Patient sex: M
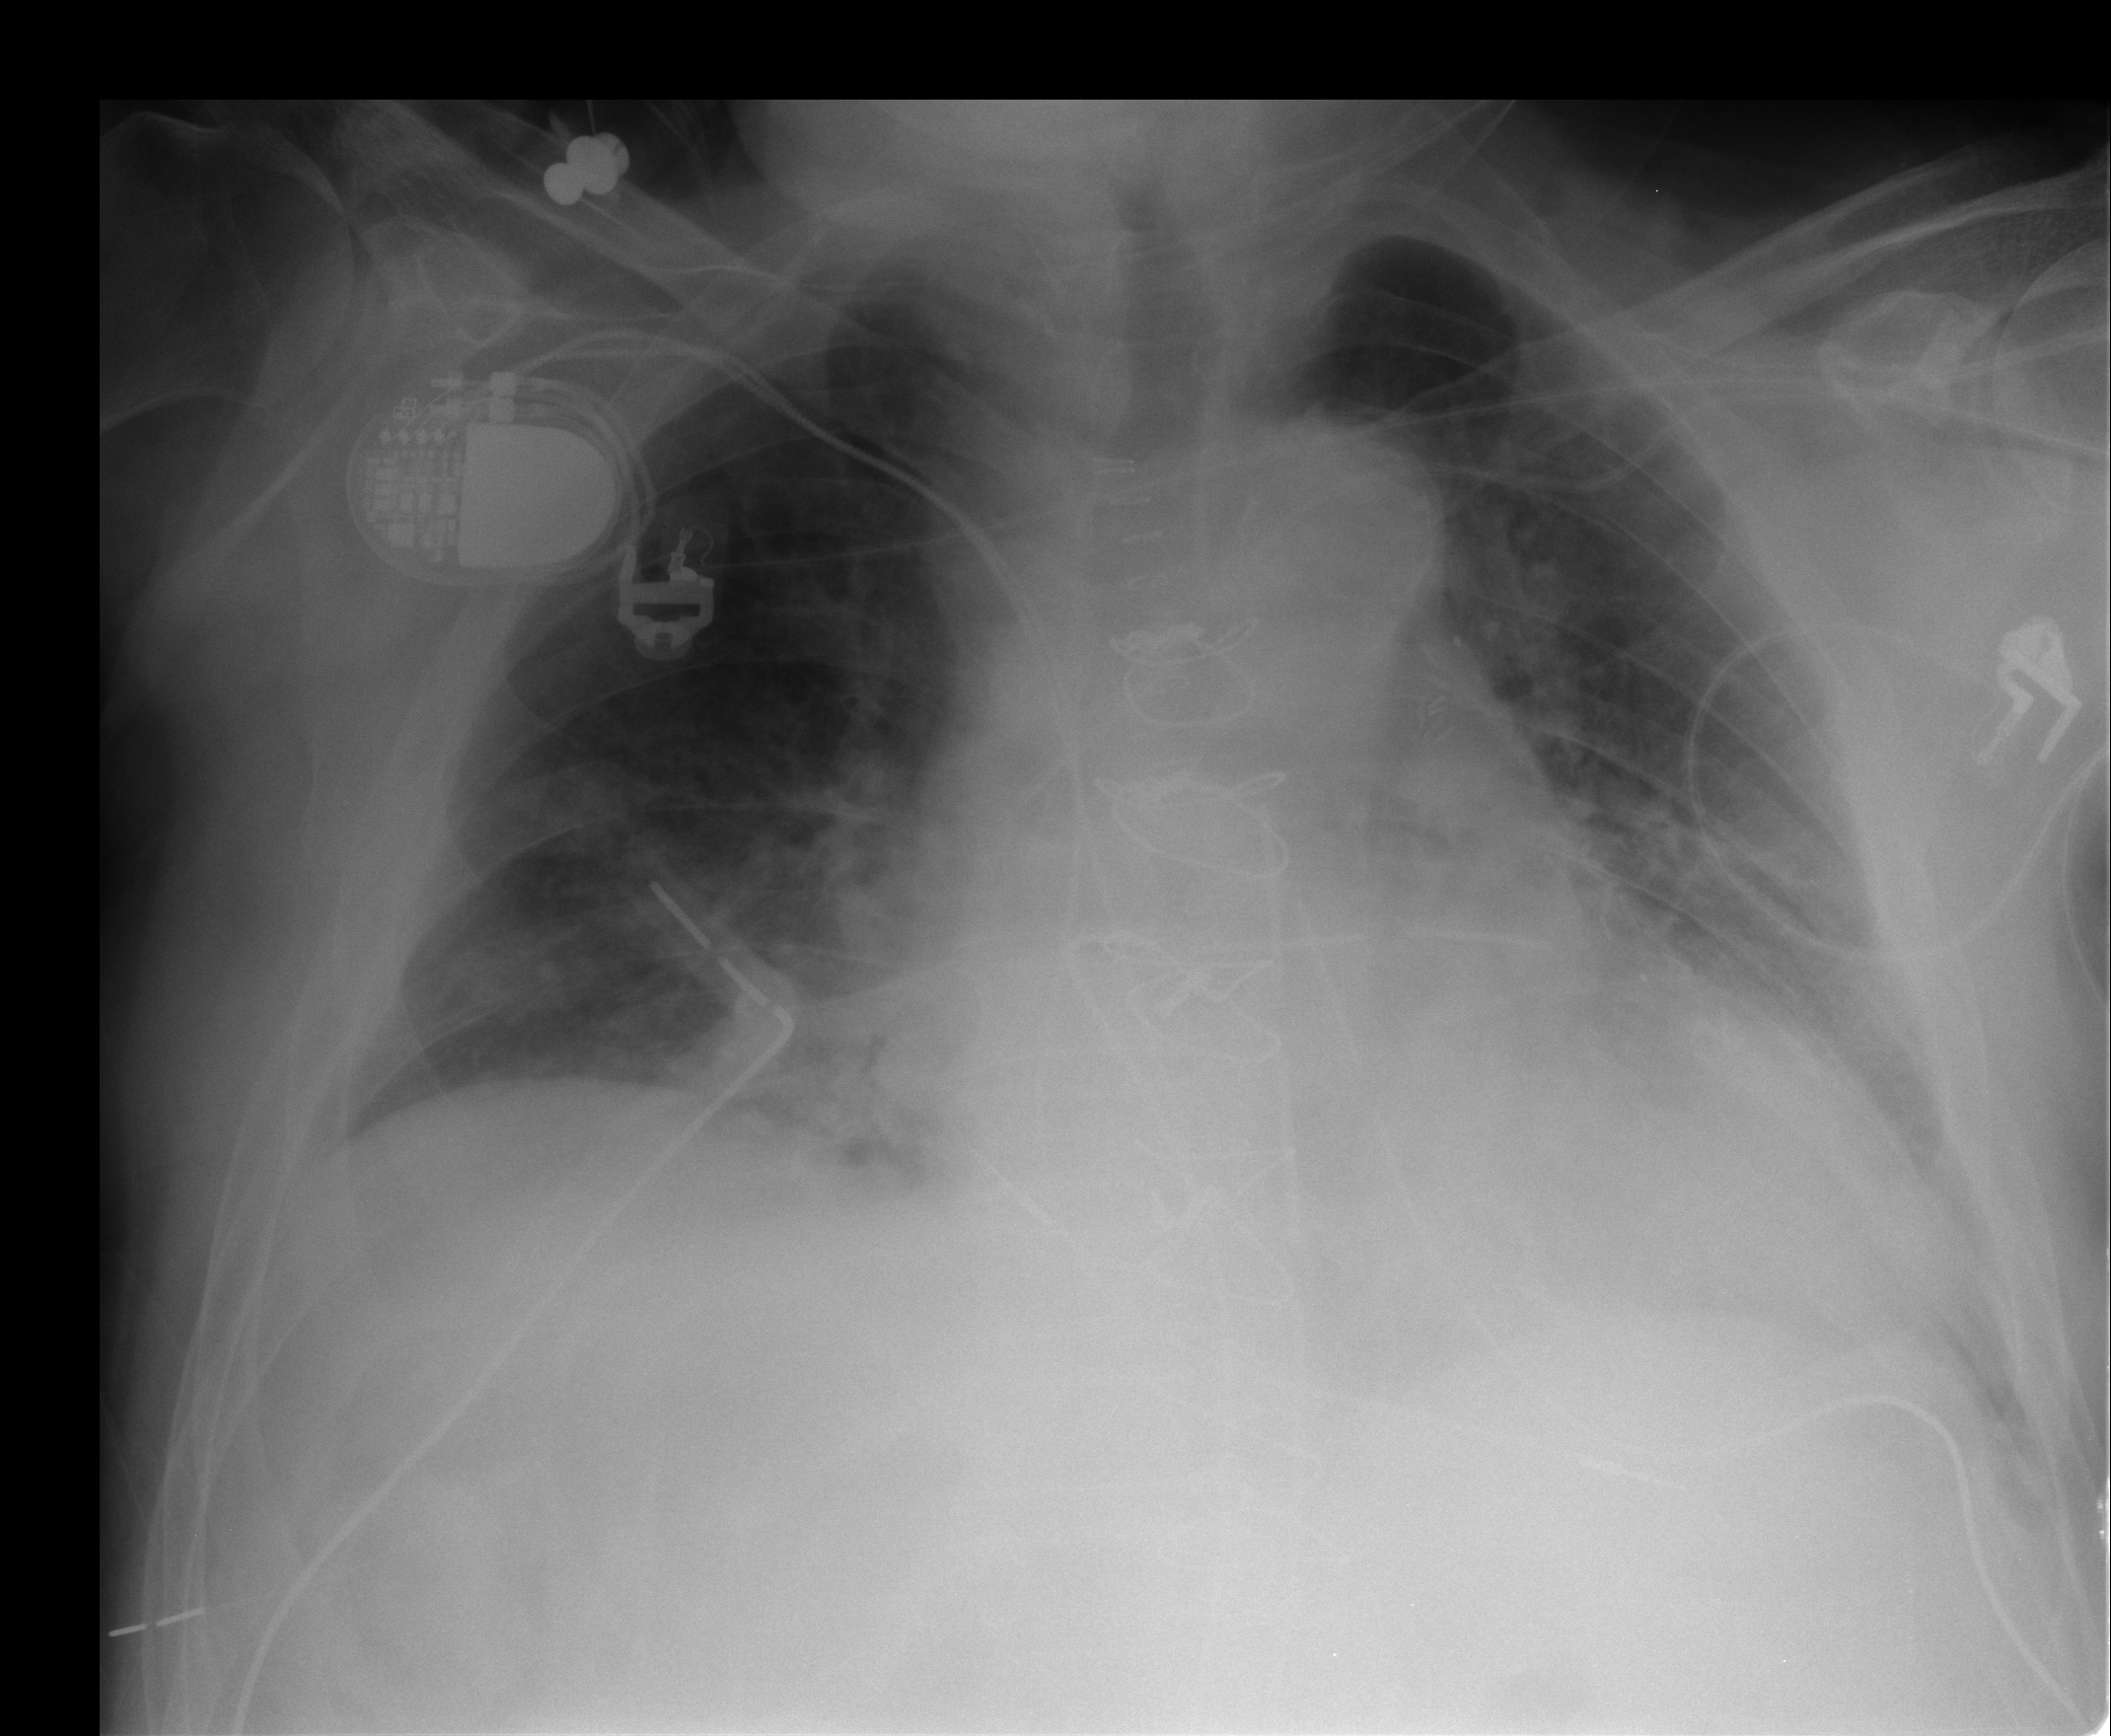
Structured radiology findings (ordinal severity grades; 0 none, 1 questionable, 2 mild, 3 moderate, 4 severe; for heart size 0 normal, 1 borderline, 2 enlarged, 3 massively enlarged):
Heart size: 2
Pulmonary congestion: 2
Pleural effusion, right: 0
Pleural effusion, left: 1
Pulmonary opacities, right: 2
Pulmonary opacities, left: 2
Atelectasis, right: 2
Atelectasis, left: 2